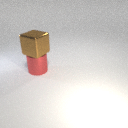
large red metal cylinder below large brown metal cube